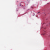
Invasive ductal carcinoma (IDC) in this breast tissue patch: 0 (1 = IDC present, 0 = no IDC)